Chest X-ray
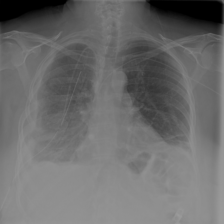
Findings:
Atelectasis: positive
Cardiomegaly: negative
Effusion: negative
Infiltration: negative
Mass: negative
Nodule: negative
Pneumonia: negative
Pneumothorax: positive
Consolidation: negative
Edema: negative
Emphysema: negative
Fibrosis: negative
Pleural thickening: negative
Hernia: negative